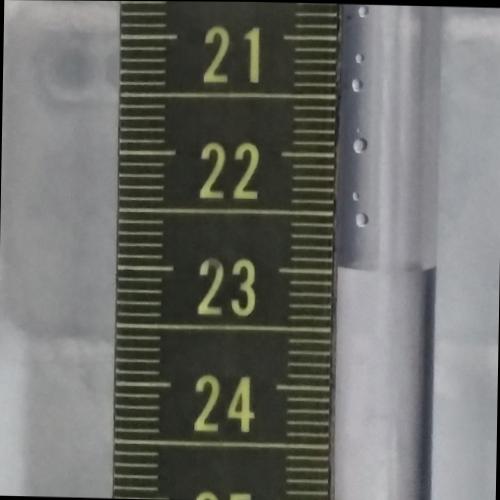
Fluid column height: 23.0 cm